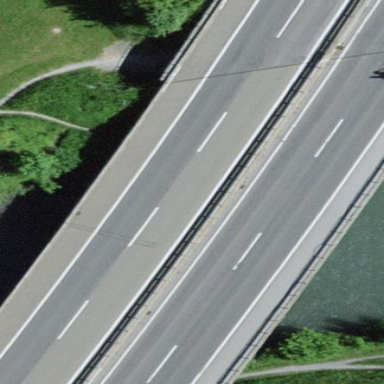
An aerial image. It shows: Man-made bridge.